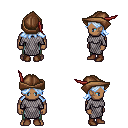
a pixel art fantasy rpg character, male body template, human, dark skin, chain mail, teal pants, white cyan loose hair, leather cap, brown shoes, four views (front, back, left, right), 2x2 character sprite sheet, small pixel art, hard edges, no anti-aliasing